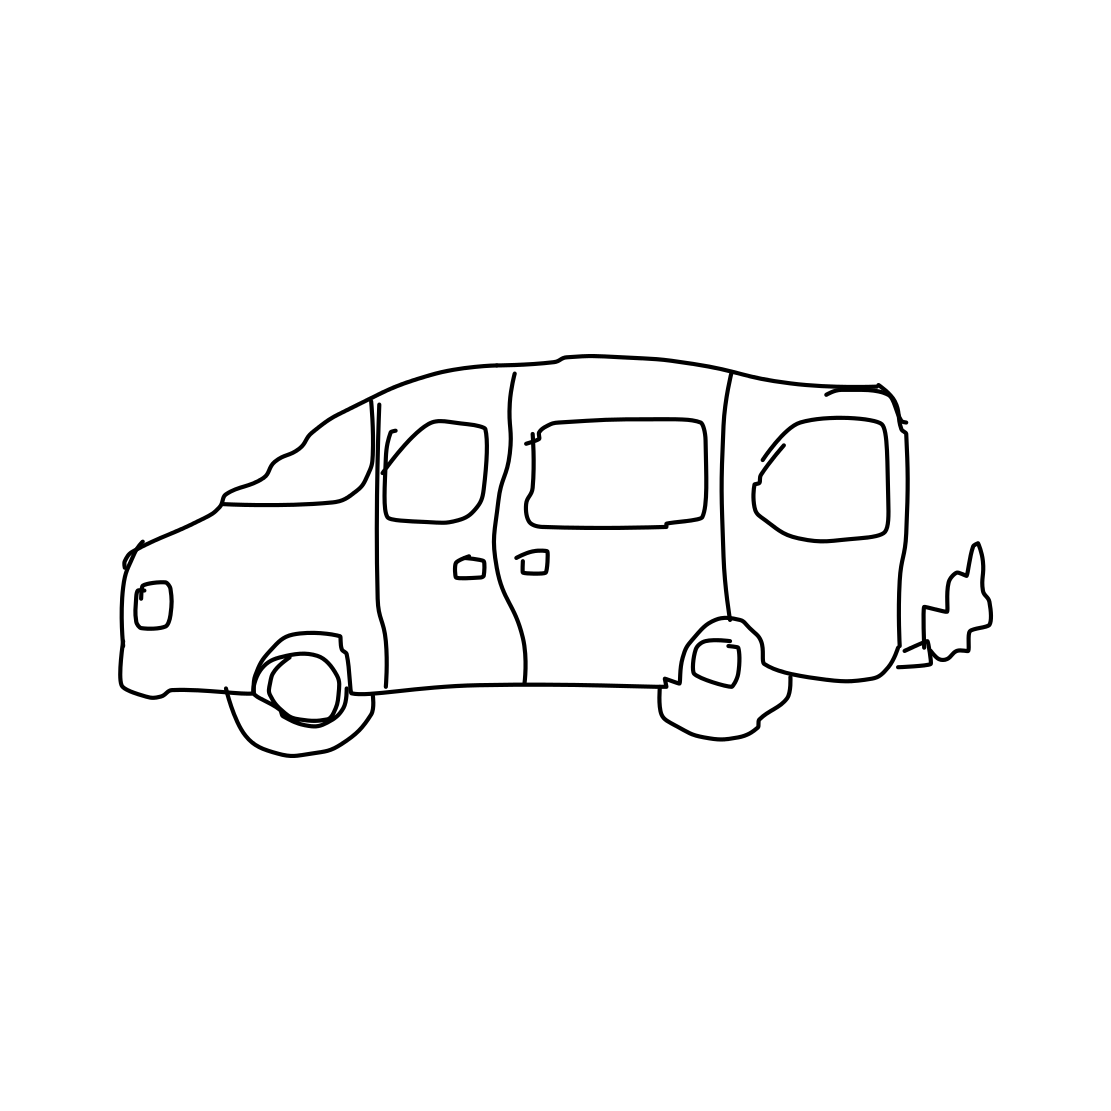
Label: van